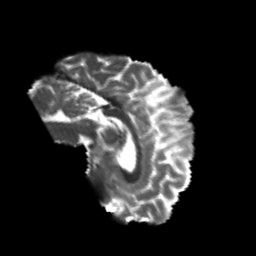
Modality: T2w
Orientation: sagittal
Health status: healthy
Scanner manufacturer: philips
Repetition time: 7.393 s
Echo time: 0.08599 s